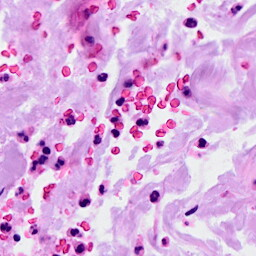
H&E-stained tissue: Breast